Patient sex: M
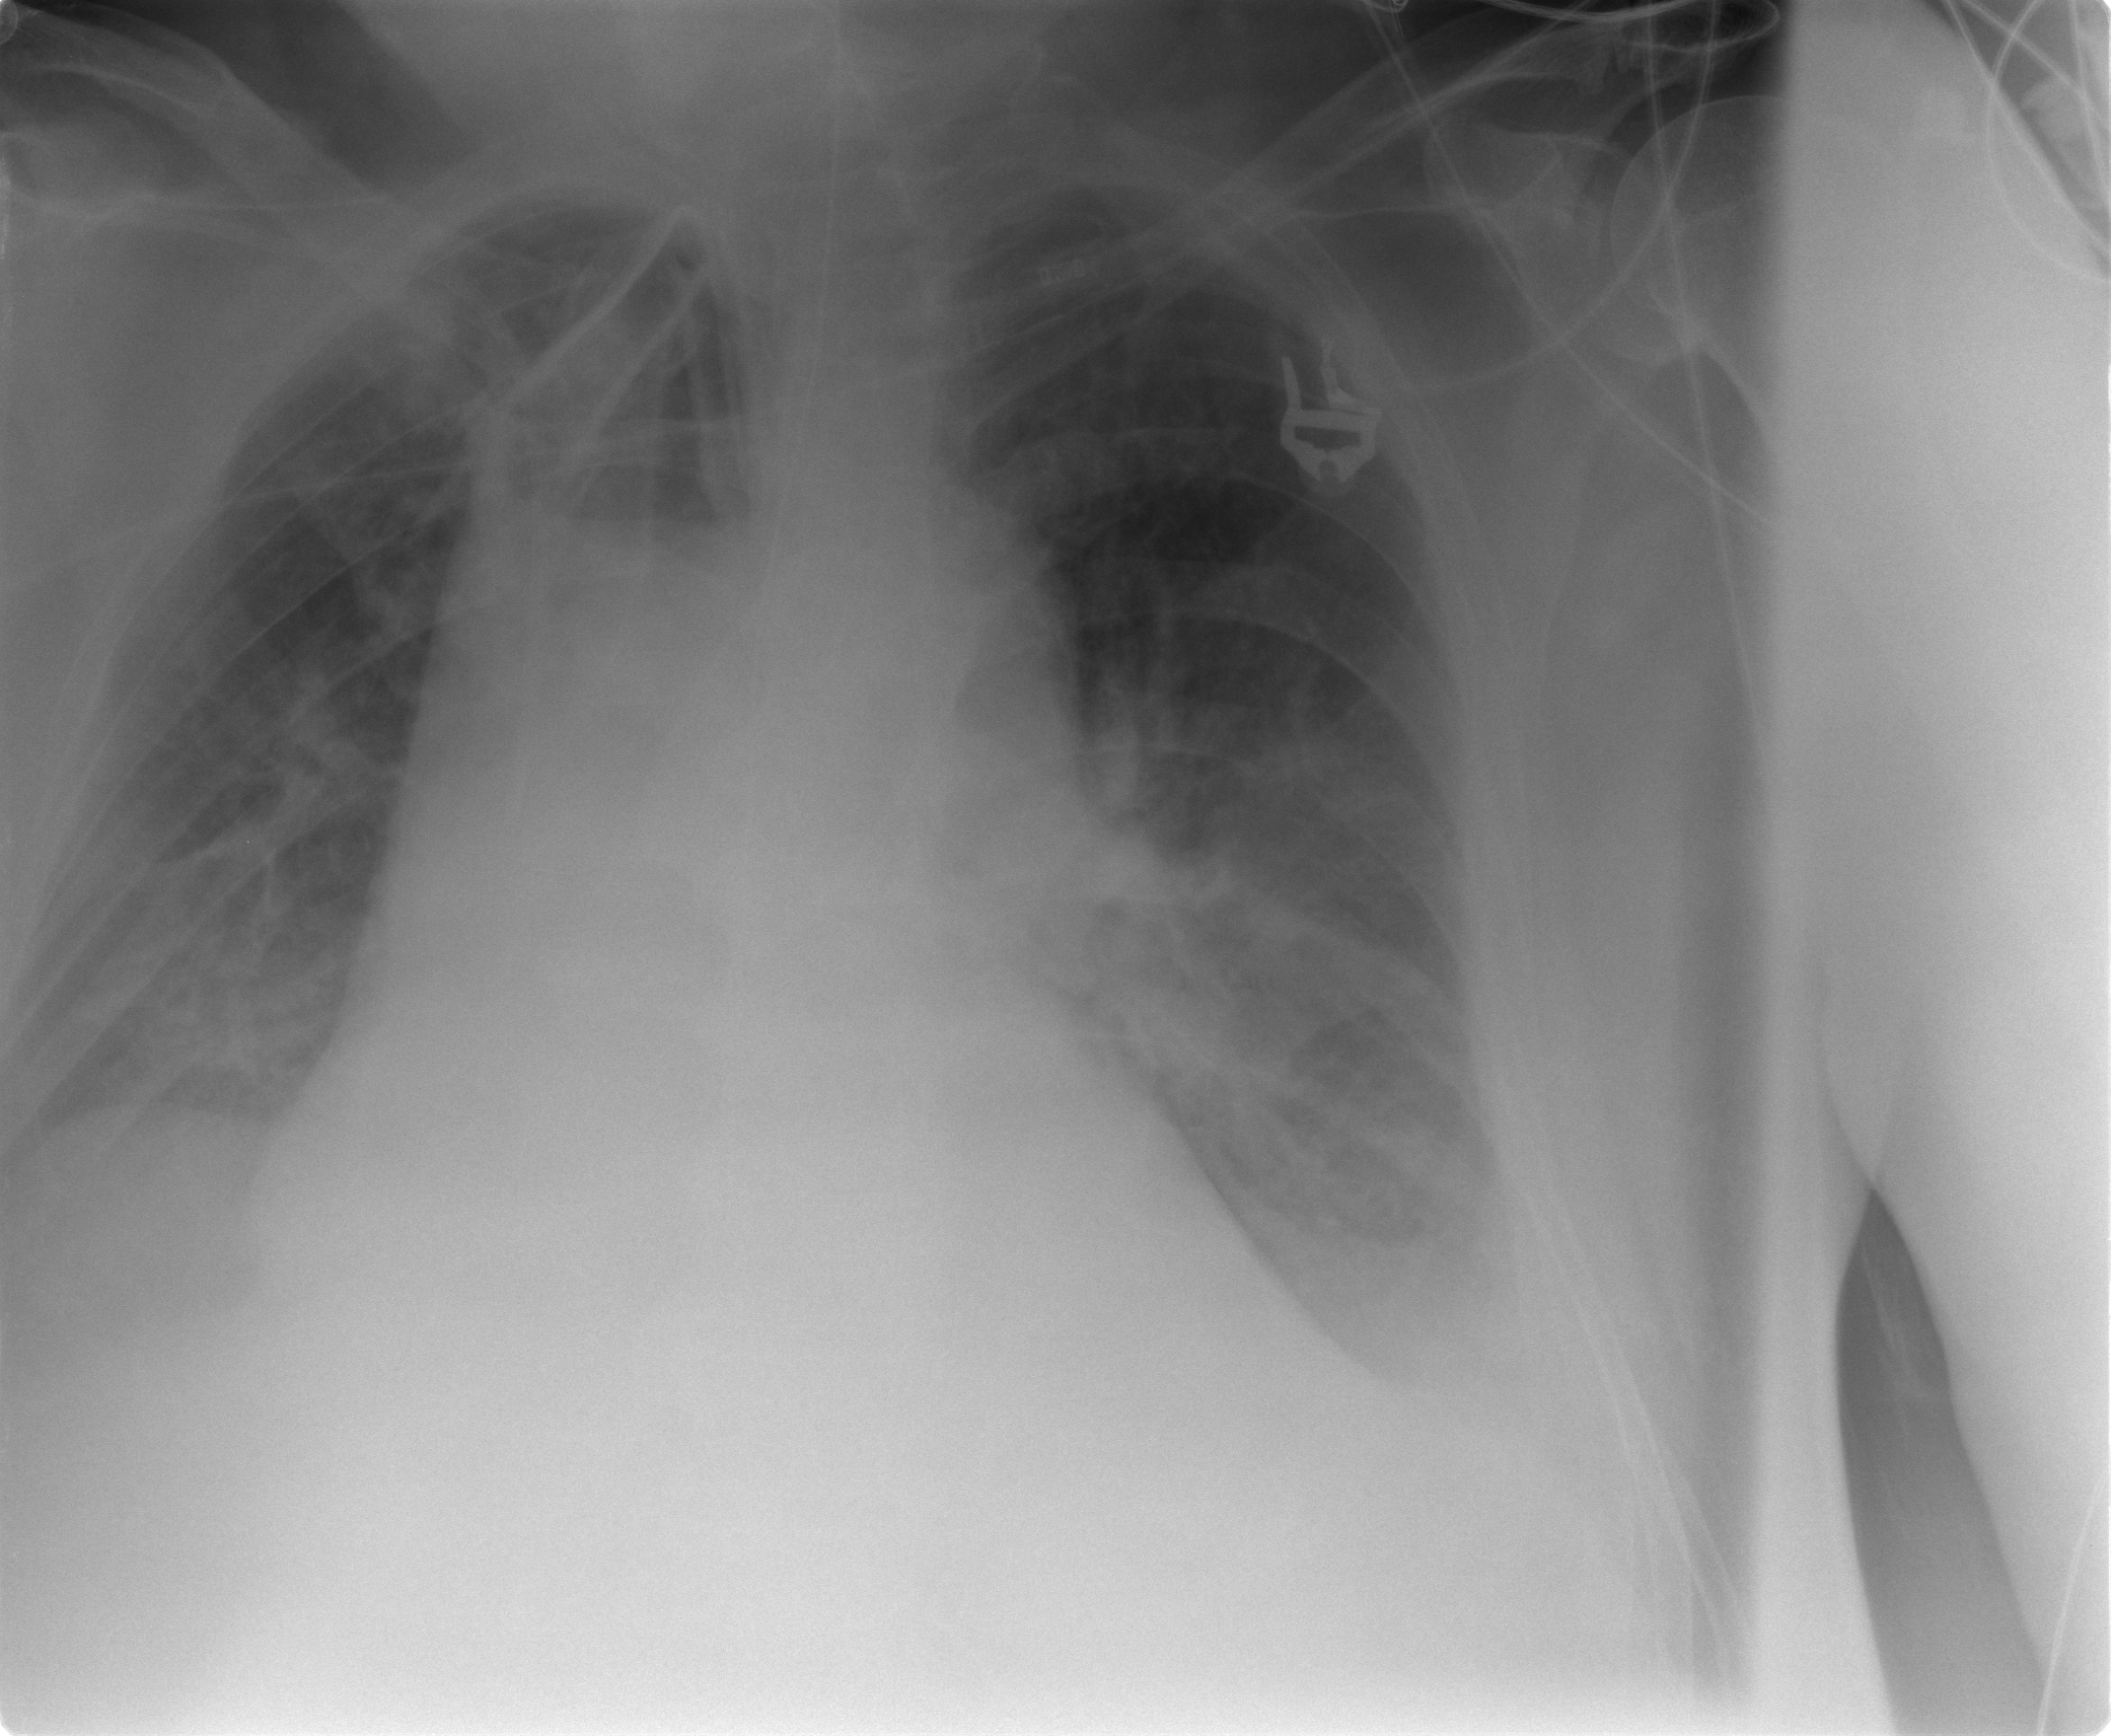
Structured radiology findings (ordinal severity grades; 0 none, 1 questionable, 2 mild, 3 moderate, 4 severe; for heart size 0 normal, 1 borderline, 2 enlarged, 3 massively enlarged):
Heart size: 2
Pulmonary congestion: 2
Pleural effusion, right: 2
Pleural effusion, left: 2
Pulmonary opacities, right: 0
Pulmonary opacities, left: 0
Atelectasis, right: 0
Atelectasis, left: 2